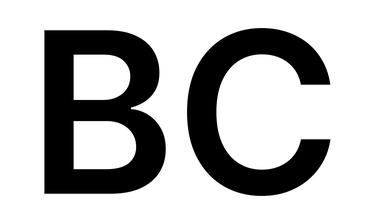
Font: Inter_SemiBold